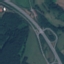
Label: Highway